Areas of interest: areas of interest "Yiwu Port"
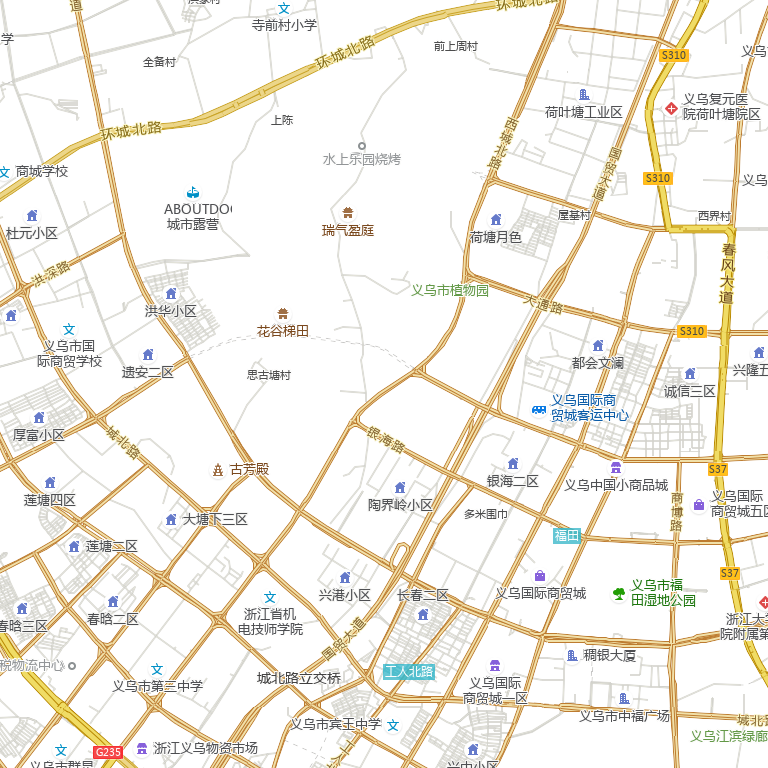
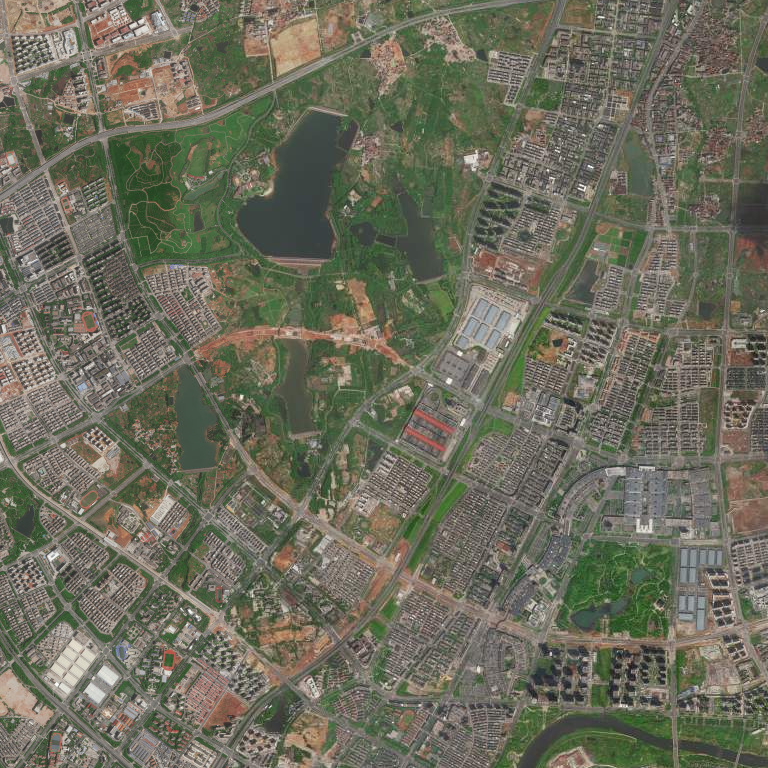